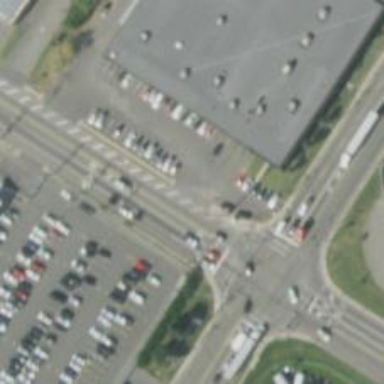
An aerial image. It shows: Unmarked road crossing.